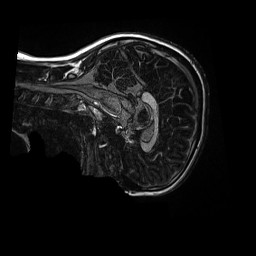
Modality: MP2RAGE
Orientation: sagittal
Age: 9
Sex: female
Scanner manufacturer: siemens
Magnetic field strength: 3 T
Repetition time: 4 s
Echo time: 0.00303 s